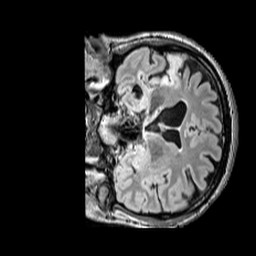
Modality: FLAIR
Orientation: coronal
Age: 37
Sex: female
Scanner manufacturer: siemens
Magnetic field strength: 3 T
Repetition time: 5 s
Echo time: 0.387 s